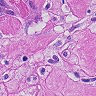
Metastatic tissue present: yes